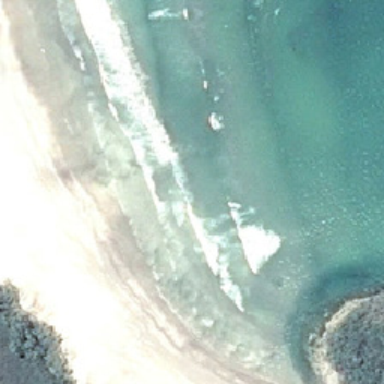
There are some green trees on the yellow and blue coast .